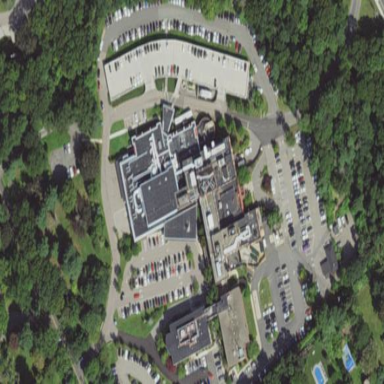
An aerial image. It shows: Hospital.